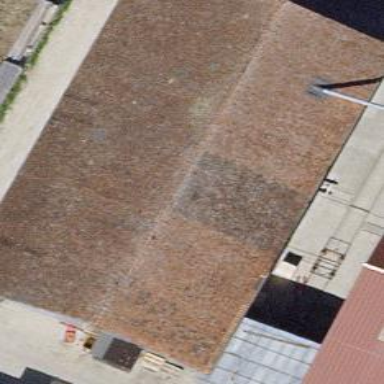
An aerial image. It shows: Industrial building.